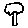
Label: tree